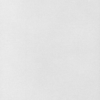
Label: dusty